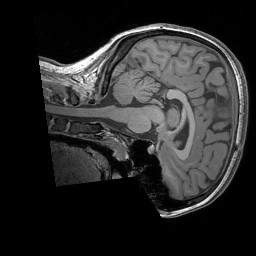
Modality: T1w
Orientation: sagittal
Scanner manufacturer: siemens
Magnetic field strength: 3 T
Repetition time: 1.83 s
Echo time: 0.00303 s